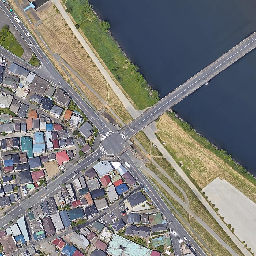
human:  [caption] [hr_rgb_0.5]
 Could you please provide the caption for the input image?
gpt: A road across the river derived from the crossing intersects with a grey path

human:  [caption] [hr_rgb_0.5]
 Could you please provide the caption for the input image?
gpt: The intersection gives a road that crosses the blue river directly.

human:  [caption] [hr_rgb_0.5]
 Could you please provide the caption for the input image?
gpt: On one side of the intersection is a residential area, on the other side is a belt and a river.

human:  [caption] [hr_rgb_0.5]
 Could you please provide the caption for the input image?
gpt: The crossroads make way through the blue river.

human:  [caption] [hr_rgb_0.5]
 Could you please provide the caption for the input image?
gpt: On one side of the intersection are residential areas, on the other side are plant belts and rivers.